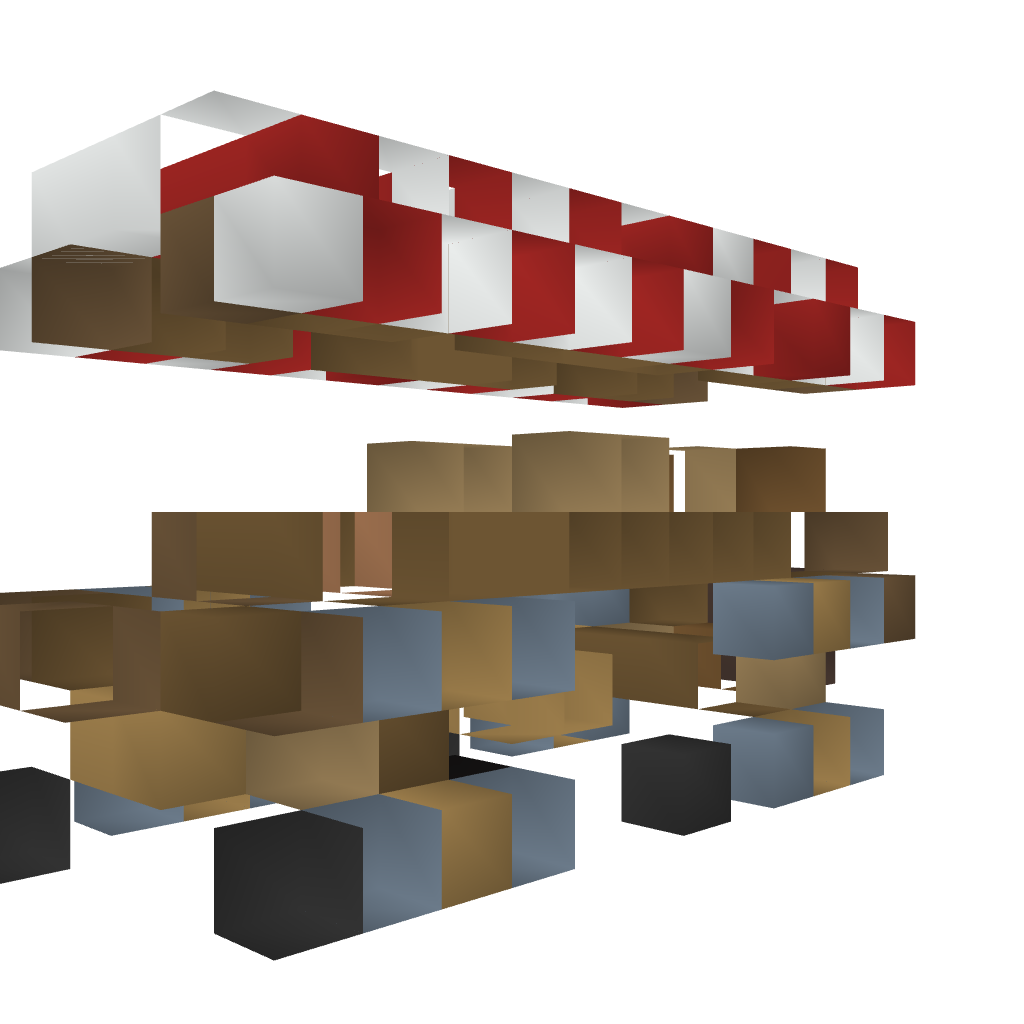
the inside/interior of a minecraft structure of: carriage